Here is the wavelet time-frequency representation (scalogram) of a rolling-element bearing's vibration measurement. Determine the bearing's health state. Answer with exactly one of: normal, inner_race, outer_race, ball.
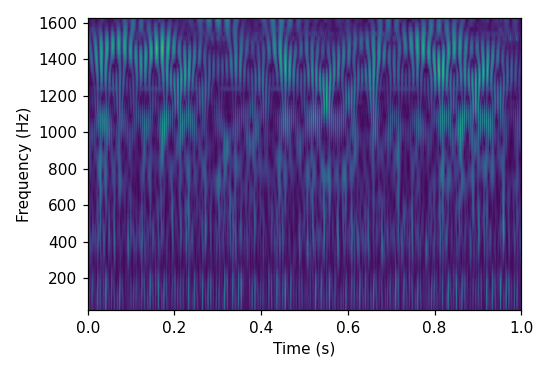
Answer: inner_race